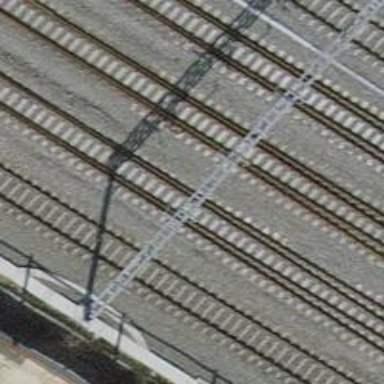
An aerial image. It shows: Single railway track with electrification through contact line.